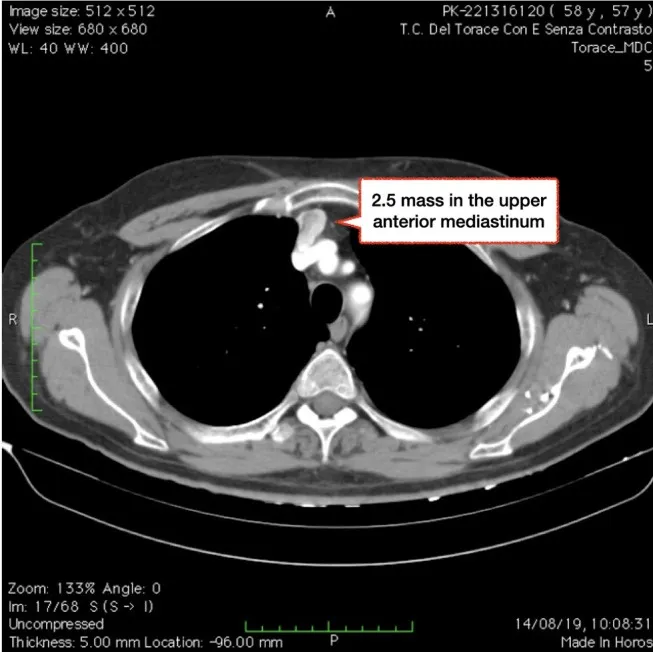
CT scan showing a 2.5 cm mass in the upper anterior mediastinum, with positive contrast enhancement.
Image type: radiology (ct)